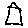
Label: house